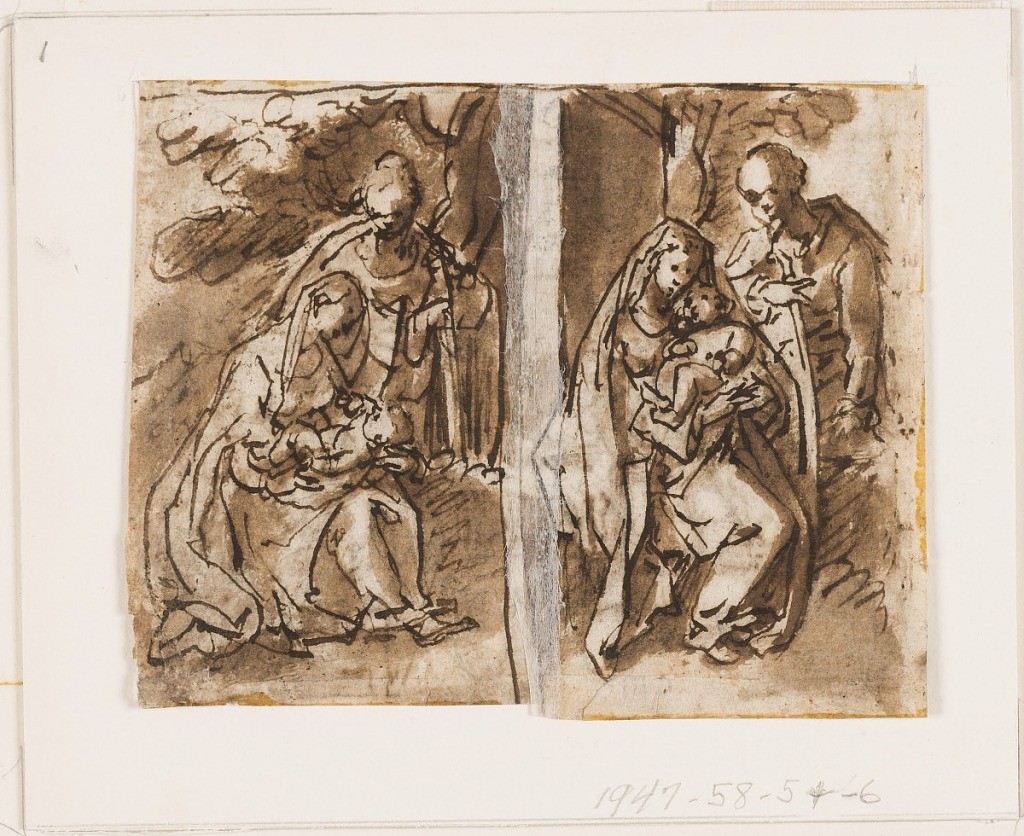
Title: Virgin and Child with Saint Anne
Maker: Jan van der Straet, called Stradanus, Flemish, 1523–1605
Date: ca. 1580-1605
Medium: Recto: pen and brown ink, brush and brown wash over black chalk on laid paper Verso: pen and brown ink, brush and brown and black washes over black chalk on laid paper
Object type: Drawing
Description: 1947-58-5: Recto: Holy Family with the Virgin Mary seated, ho...;     1947-58-6: Recto: Virgin seated under a tree holding the Infa...